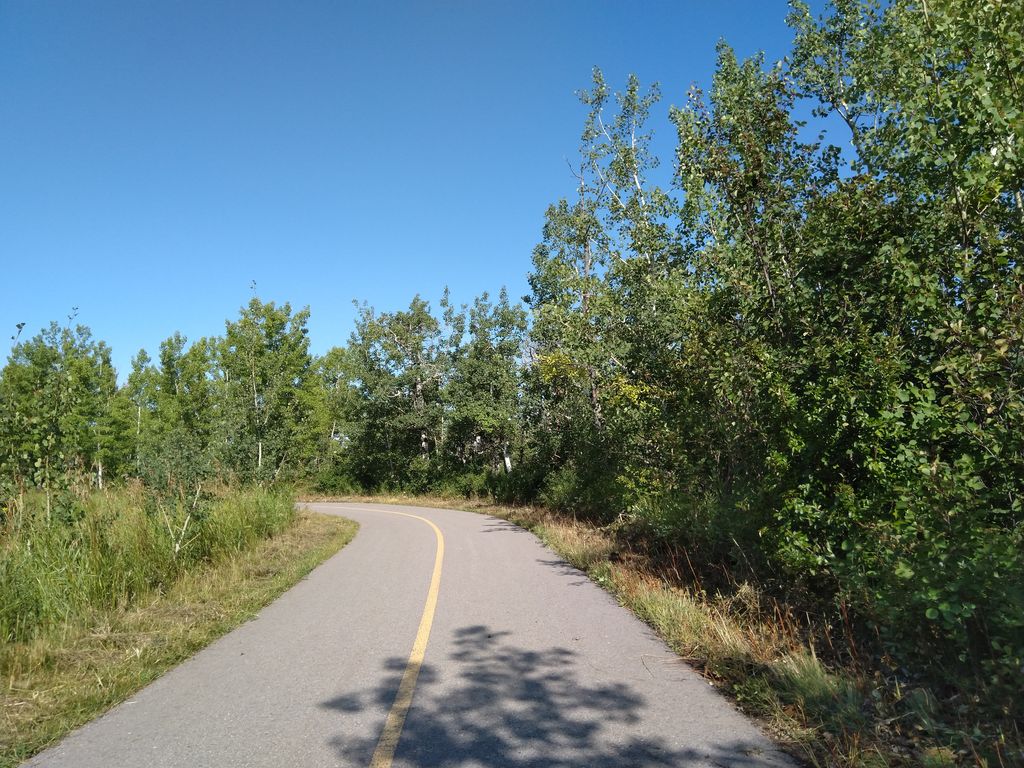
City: calgary